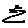
Label: zigzag